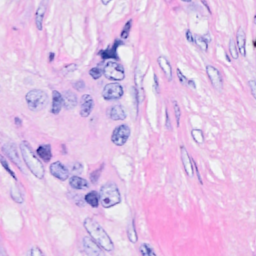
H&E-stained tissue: Breast